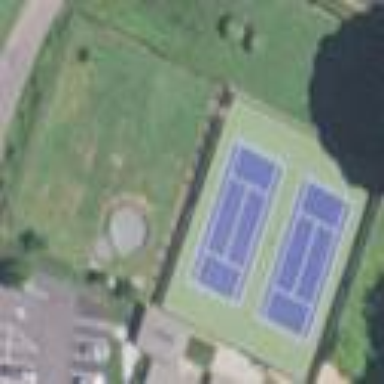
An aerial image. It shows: Tennis court on pitch designated for leisure land.